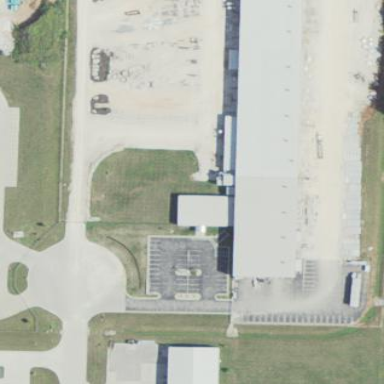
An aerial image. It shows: Commercial building.